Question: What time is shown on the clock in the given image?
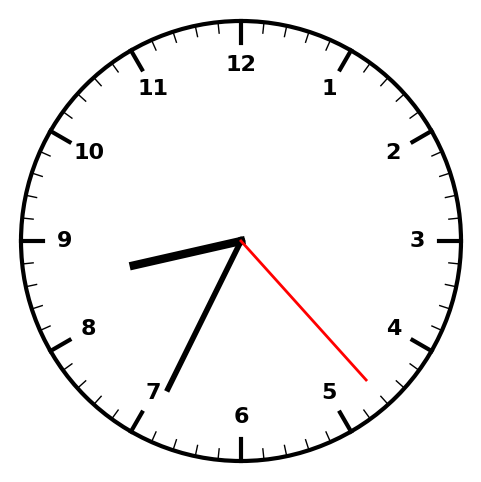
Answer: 08:34:23